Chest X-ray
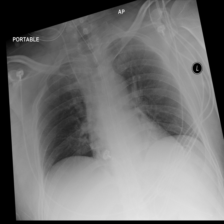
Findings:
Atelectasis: negative
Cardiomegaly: negative
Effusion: negative
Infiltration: negative
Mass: negative
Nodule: negative
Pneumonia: negative
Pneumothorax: negative
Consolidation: negative
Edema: negative
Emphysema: negative
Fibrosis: negative
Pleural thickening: negative
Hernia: negative